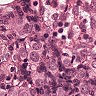
Metastatic tissue present: yes